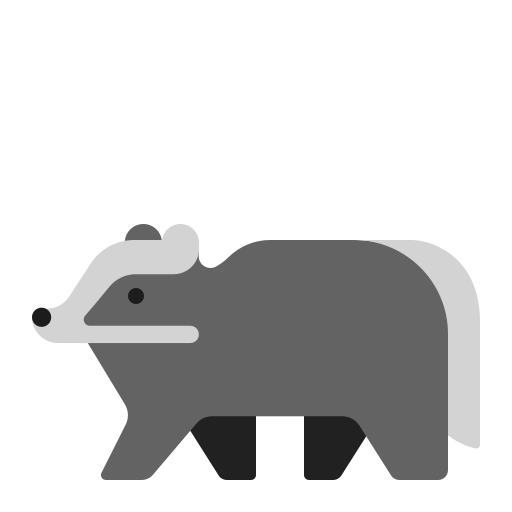
badger flat